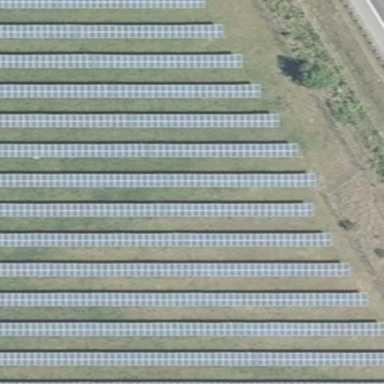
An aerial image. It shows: Solar power generator using photovoltaic method.